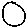
Label: circle